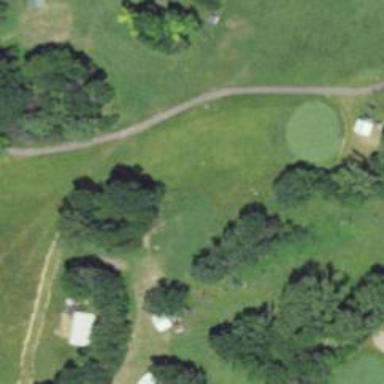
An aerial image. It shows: Disc golf hole.